Field crop: maize
Growth stage: 2
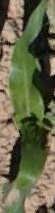
Species: maize